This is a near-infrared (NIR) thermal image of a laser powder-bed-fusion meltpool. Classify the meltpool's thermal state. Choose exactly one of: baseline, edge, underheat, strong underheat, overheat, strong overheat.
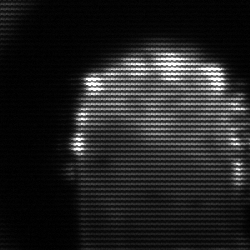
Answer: baseline